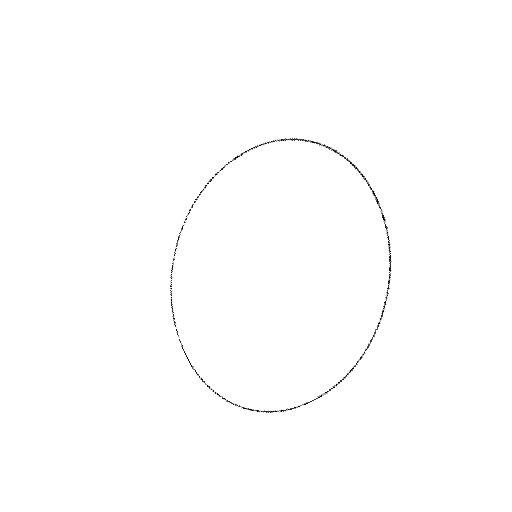
Crossing number: 0